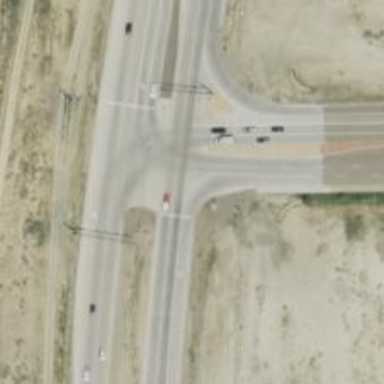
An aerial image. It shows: Asphalt road with primary link designation.